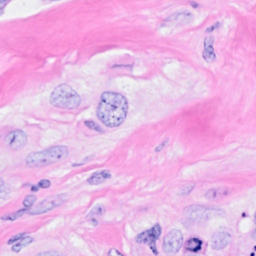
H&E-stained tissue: Breast